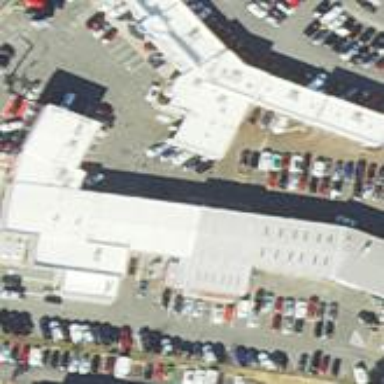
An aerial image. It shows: Building that houses car shop.